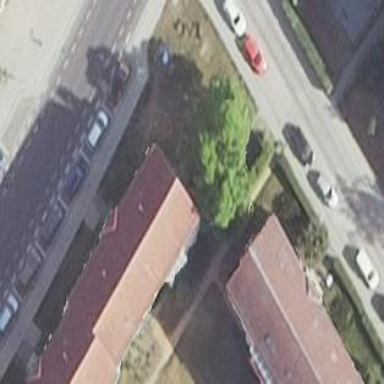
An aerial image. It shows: Gabled roof on building that houses apartments.